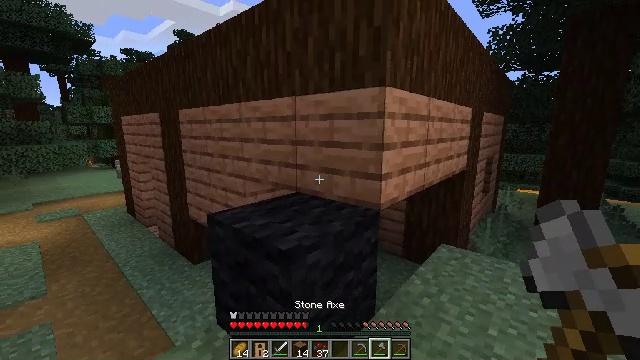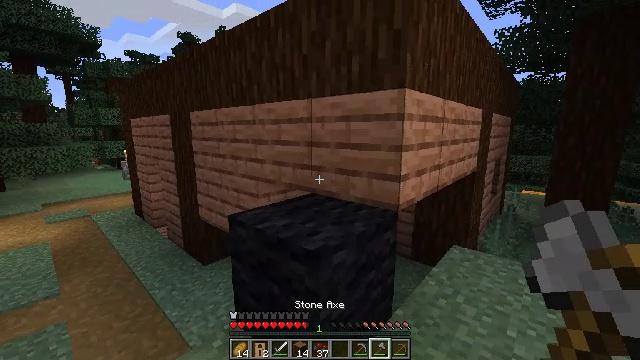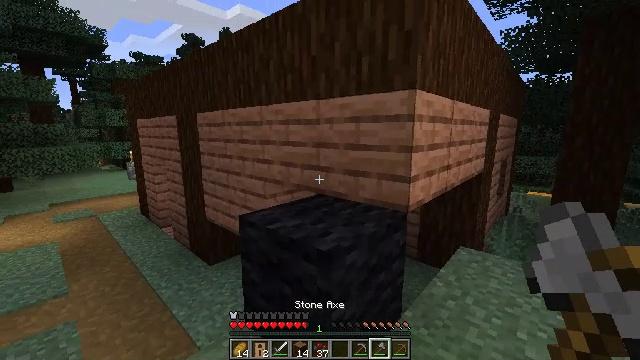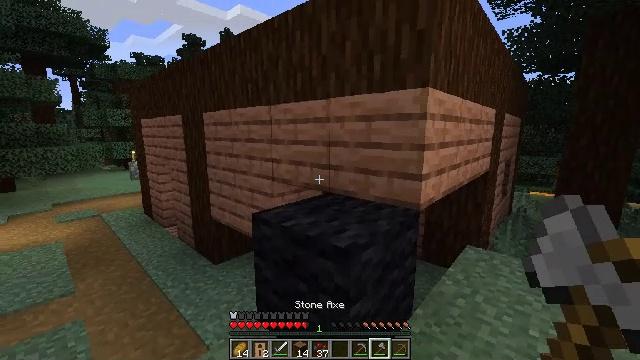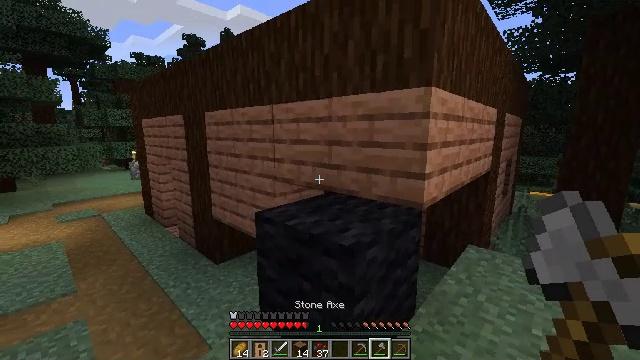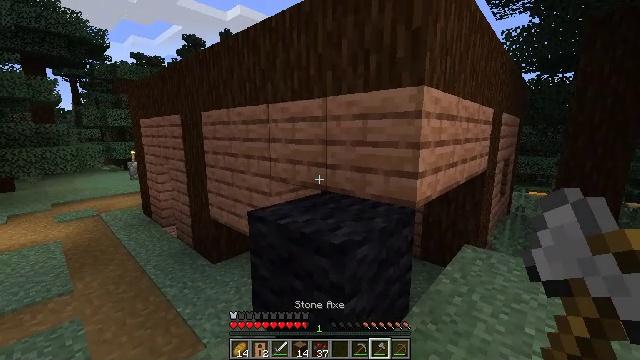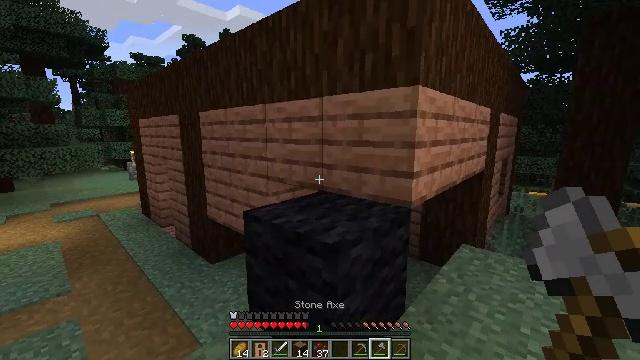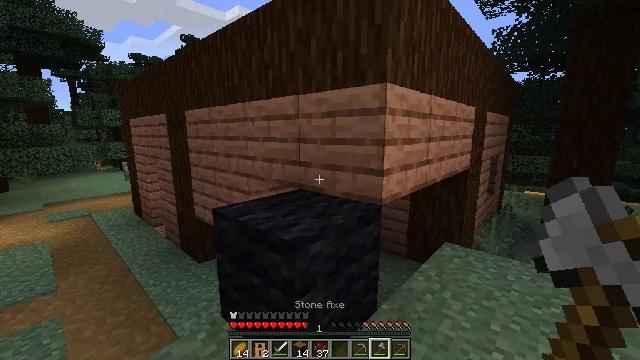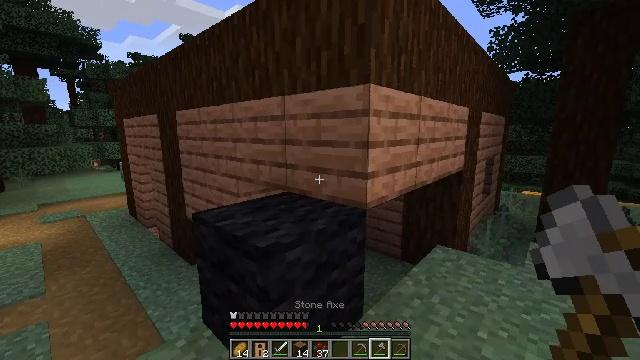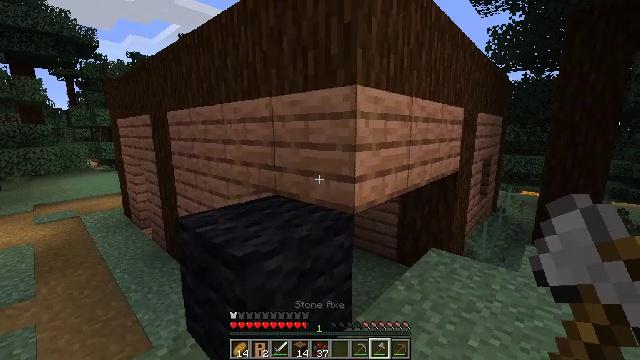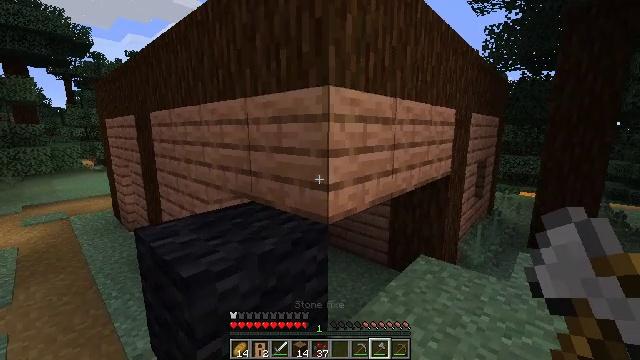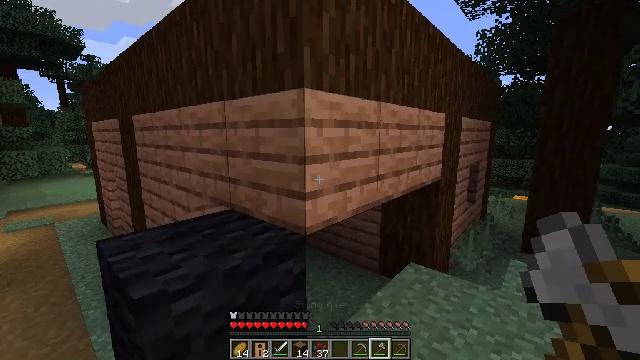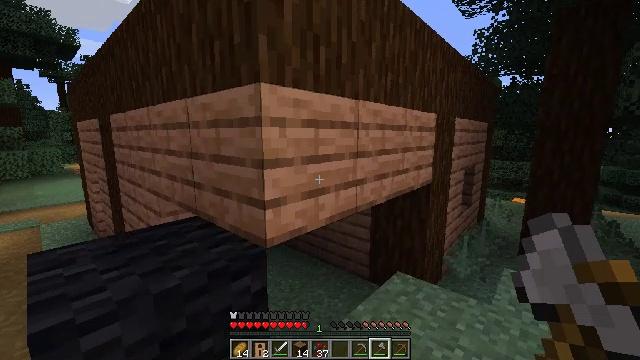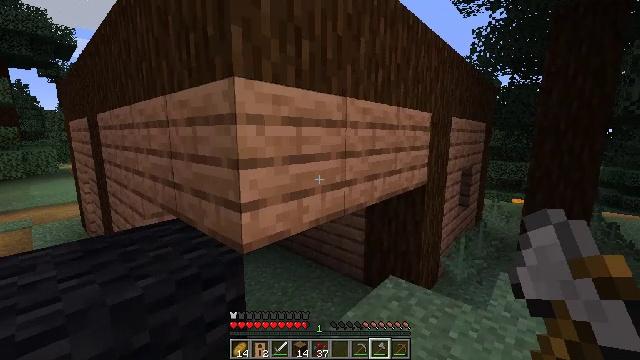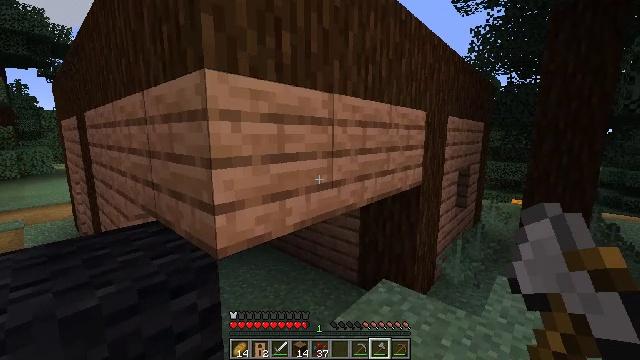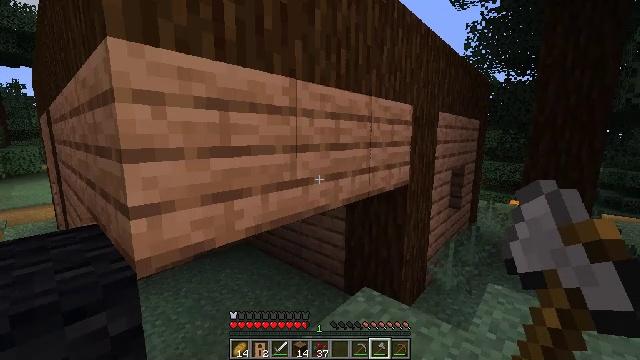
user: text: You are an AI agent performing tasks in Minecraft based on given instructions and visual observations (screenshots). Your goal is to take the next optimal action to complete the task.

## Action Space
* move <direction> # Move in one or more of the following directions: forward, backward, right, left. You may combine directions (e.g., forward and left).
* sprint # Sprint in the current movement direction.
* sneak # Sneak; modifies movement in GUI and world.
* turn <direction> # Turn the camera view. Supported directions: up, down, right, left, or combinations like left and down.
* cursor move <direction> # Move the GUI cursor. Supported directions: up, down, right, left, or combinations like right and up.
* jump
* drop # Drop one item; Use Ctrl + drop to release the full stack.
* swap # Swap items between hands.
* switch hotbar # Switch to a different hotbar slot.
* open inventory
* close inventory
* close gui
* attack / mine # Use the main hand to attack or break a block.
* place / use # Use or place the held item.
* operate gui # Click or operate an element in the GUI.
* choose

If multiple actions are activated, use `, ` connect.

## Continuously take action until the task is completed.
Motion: motion action
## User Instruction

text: Gather jungle planks for building.
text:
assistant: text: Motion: move left
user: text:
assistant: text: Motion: no_op
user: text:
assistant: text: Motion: no_op
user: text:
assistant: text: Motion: no_op
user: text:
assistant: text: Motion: move right
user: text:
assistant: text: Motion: move right
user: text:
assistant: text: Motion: move right
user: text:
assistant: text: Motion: move forward and move right
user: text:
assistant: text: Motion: move forward and move right
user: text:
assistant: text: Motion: move forward and move right
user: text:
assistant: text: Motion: move forward and move right
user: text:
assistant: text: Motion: move forward and move right
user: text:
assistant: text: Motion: move forward and move right
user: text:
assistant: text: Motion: move forward and move right
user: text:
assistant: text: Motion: move forward and move right
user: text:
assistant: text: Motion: move forward and move right
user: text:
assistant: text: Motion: move forward and move right
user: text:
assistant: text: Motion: move forward and move right, sneak
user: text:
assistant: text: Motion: move forward and move right, sneak, turn left and up
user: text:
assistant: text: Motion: move forward and move right, sneak, turn left and up
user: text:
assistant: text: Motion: move right, sneak, turn left and up
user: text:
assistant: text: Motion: move right, sneak, turn left and up, attack / mine
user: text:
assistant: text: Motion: move right, sneak, attack / mine
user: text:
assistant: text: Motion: sneak, attack / mine
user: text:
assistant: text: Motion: sneak, attack / mine
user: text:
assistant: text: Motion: sneak, attack / mine
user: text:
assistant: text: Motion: sneak, attack / mine
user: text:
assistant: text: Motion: sneak, attack / mine
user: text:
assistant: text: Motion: sneak, attack / mine
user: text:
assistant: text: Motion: sneak, attack / mine